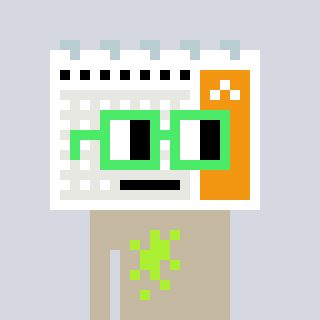
a pixel art character with square light green glasses, a calendar-shaped head and a bege-colored body on a cool background